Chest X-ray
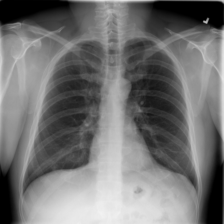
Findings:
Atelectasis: negative
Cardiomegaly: negative
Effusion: negative
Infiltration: negative
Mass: negative
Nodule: negative
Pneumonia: negative
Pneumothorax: negative
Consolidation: negative
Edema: negative
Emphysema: negative
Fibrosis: negative
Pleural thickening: negative
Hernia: negative